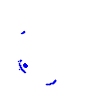
Particle: proton